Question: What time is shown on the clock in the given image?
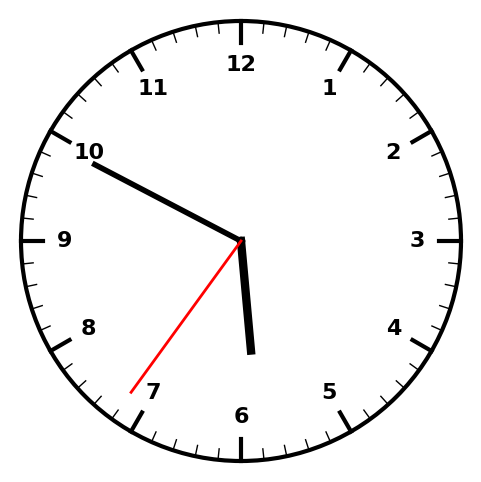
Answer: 05:49:36